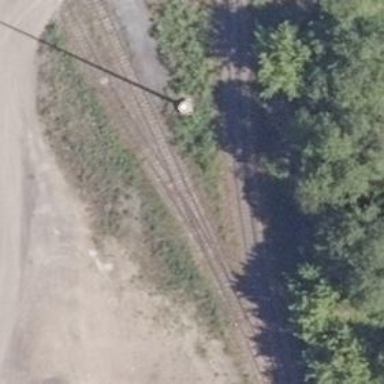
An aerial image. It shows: Railway switch.